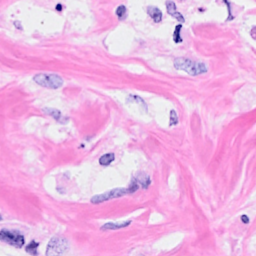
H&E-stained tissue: Breast